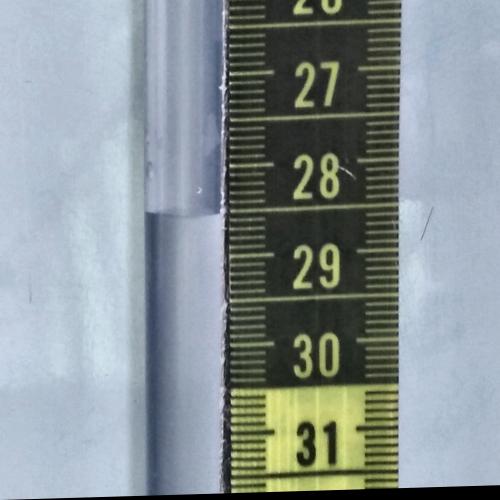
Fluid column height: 28.5 cm